九年级 · 度量几何学
如图,点$A、B、C$都在$odotO$上,若$angleC=35^{circ}$,则$angleAOB$的度数是$qquad$度.
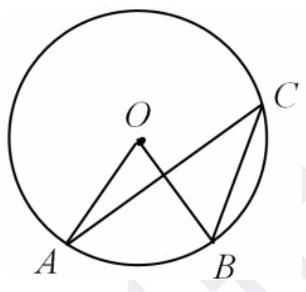
答案: 70